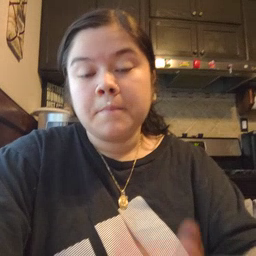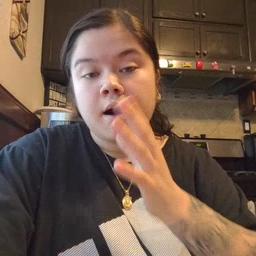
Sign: mom